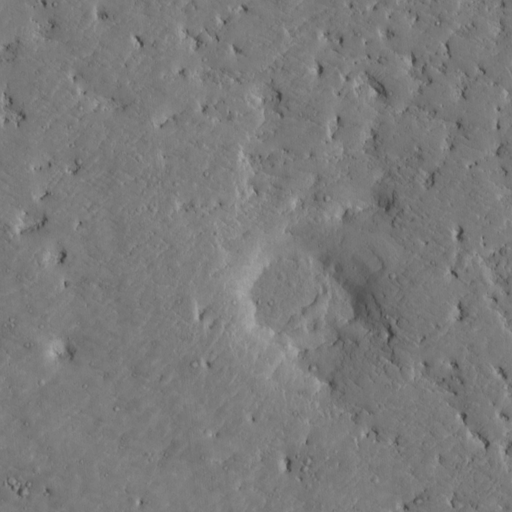
Classes present: Background